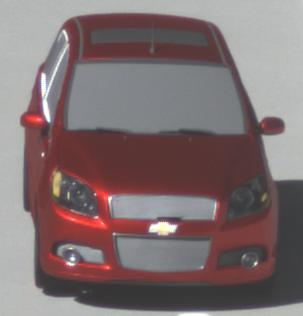
Make: Chevrolet
Model: Aveo 1.2
Detailed model: Aveo
Model produced from: 2008/06
Model produced until: 2011/01
Doors: 3
Color: red
Road condition: wet road
Daytime: midday
Contrast: high contrast